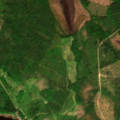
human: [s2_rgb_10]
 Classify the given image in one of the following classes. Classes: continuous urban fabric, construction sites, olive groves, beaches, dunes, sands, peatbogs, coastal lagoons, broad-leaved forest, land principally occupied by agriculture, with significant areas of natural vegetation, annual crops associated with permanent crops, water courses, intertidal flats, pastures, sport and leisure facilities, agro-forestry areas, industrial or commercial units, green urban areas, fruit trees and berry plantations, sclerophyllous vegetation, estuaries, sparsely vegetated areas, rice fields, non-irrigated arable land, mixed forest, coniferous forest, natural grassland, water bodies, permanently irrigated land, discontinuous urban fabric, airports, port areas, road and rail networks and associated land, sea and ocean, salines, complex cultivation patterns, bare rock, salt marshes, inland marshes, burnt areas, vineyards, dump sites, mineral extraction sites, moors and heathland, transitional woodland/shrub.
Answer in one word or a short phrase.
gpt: coniferous forest, mixed forest, transitional woodland/shrub, water bodies